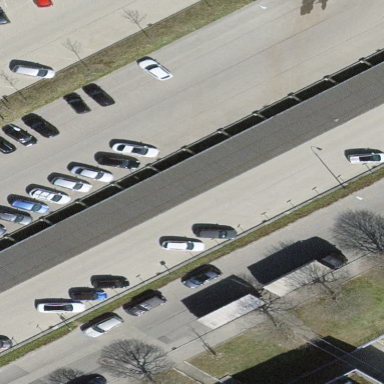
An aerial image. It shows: Garage building.